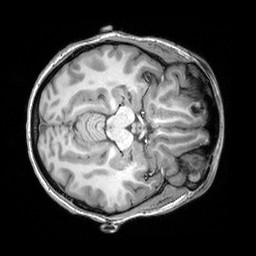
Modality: T1w
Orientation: axial
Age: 26
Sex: female
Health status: healthy
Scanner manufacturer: siemens
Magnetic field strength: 3 T
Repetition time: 2.3 s
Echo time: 0.00303 s